Question: How do you replace the last occurance of a , with the word and? Can you please give me an idea?
i have 3 checkboxes, 1 rich textbox
to display the output, 1 button
(Aparri) or (Camalanuigan) or (Lallo)
Cagayan(Aparri, Camalanuigan) or Cagayan(Aparri,Camalanuigan,Lallo)
I would like the output to be like this: #Cagayan(Aparri and Camalanuigan) or #Cagayan(Aparri,Camalanuigan And Lallo)
this is my code:
'''
Dim rws As String
If Aparri.Checked = True Then
close_parenthesis.Checked = True
If rws = "" Then
rws = "(" + Aparri.Text
End If
End If
If Aparri.Checked = False Then
rws = ""
End If
If Camalanuigan.Checked = True Then
close_parenthesis.Checked = True
If rws = "" Then
rws = "(" + Camalanuigan.Text
Else
rws = rws & ", " & Camalanuigan.Text
End If
End If
If Lallo.Checked = True Then
close_parenthesis.Checked = True
If rws = "" Then
rws = "(" + Lallo.Text
Else
rws = rws & ", " & Lallo.Text
End If
End If
If close_parenthesis.Checked = True Then
If rws = "" Then
Else
rws = rws + close_parenthesis.Text
End If
End If
Display.Text = rws.ToString
'''
Output: (Aparri,Camalanuigan,Lallo)
i want the out like this (Aparri,Camalanuigan and Lallo)

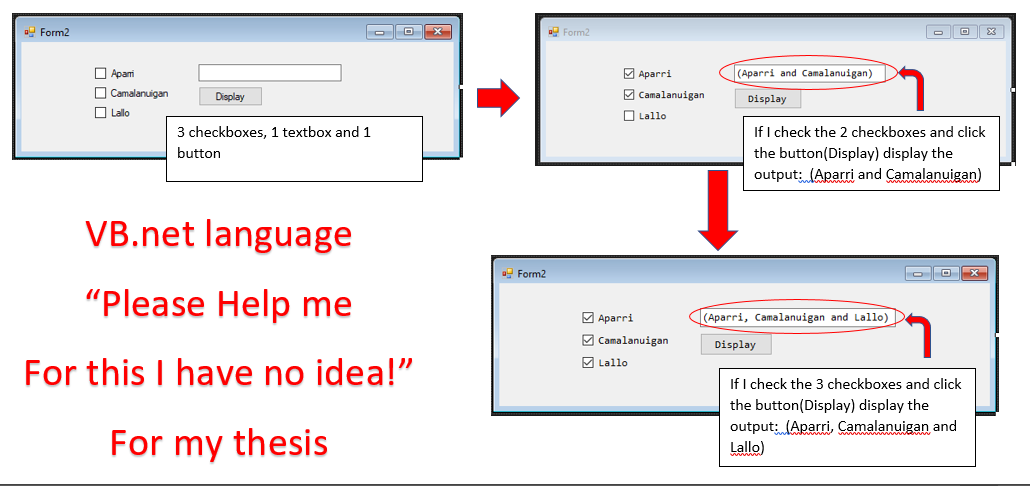
Answer: Here, I haven't even seen your code but I get what you want to do by looking at the picture. It can be done in shorter version but I have explained what's going on in each and every line so it's lengthy.
I have written this code:
'''
'let's say the string is "Aparri, Camalanuigan, Lallo" . that's what your code does, right?
dim Strng as string = "Aparri, Camalanuigan, Lallo"
'now find the position of last appearing ","
Dim comaposition As Integer
comaposition = Strng.LastIndexOf(",") 'it is zero based
'if not found, it will return -1 and u can exit, no need to do the work
if commaposition = "-1" then
exit sub
end if
'remove the comma
Dim String_After_Removing_Comma As String
String_After_Removing_Comma = Strng.Remove(comaposition, 1)
'add "and" in the same position where comma was found
Dim final_string As String
final_string = String_After_Removing_Comma.Insert(comaposition, " and")
'show it on the textbox
DisplayTxt.Text = final_string
'''
You can do this thing after finding your final string (rws in your code).
Hope this helps